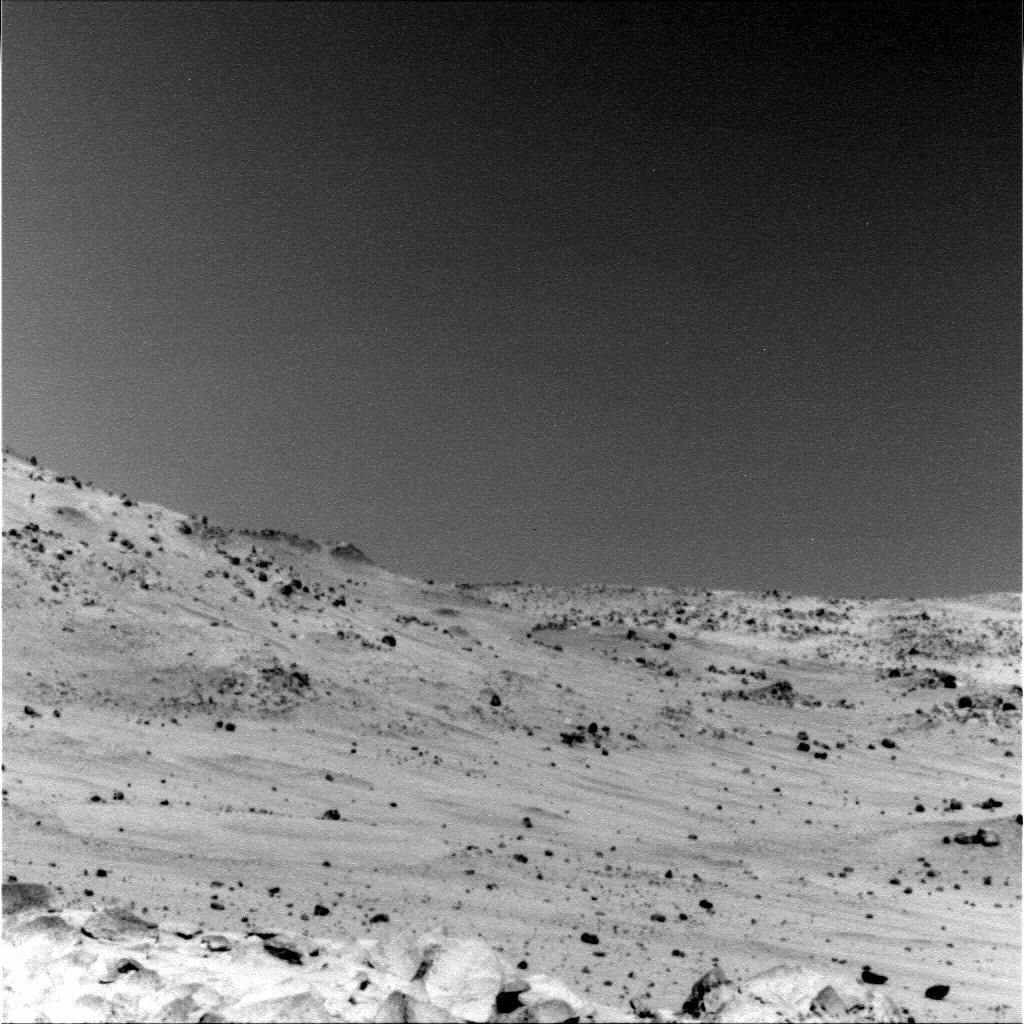
Terrain classes present: Bedrock, Gravel / Sand / Soil, Sky / Distant Mountains